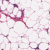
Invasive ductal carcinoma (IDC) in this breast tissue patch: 0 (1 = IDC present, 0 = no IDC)